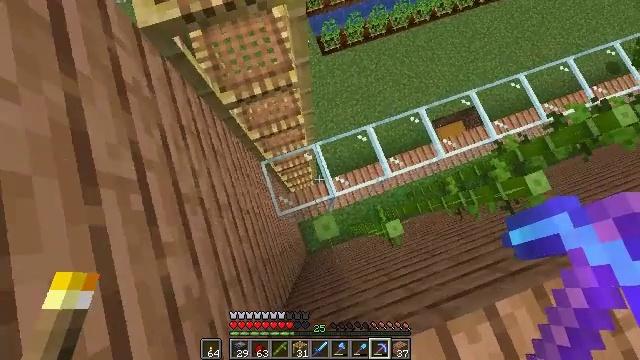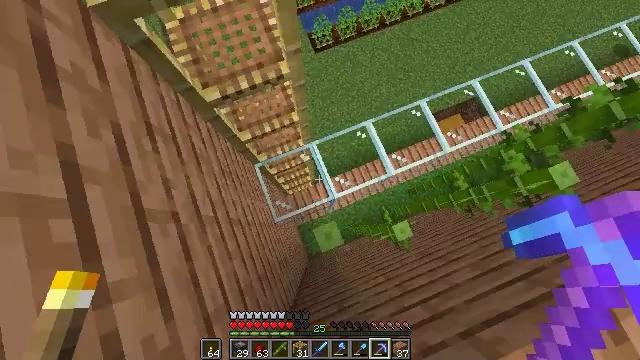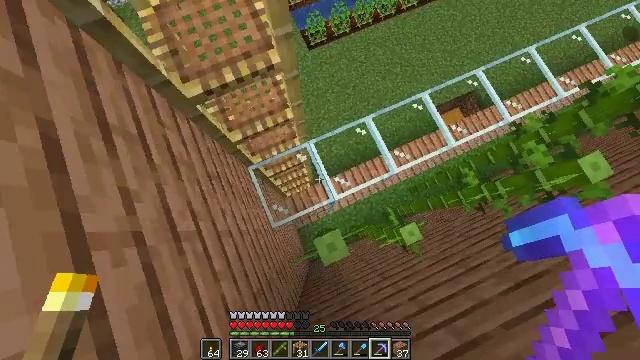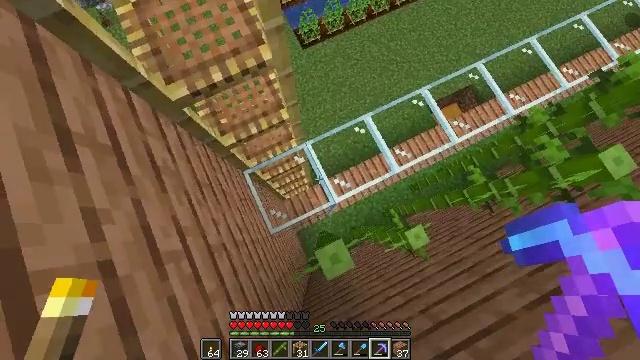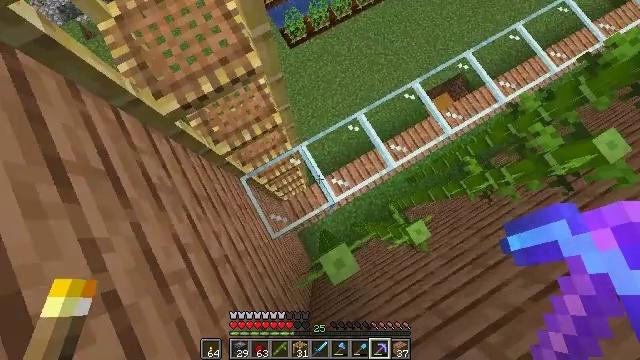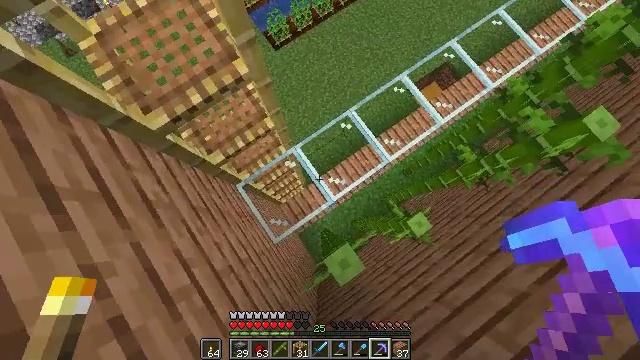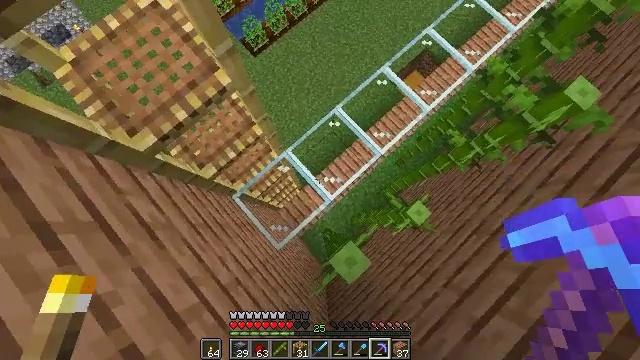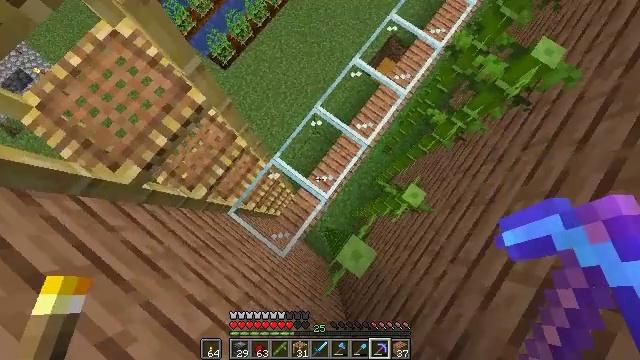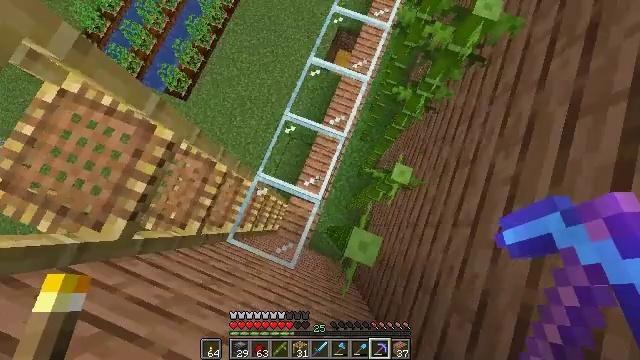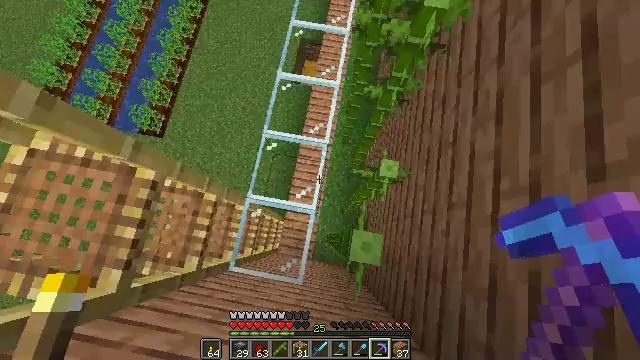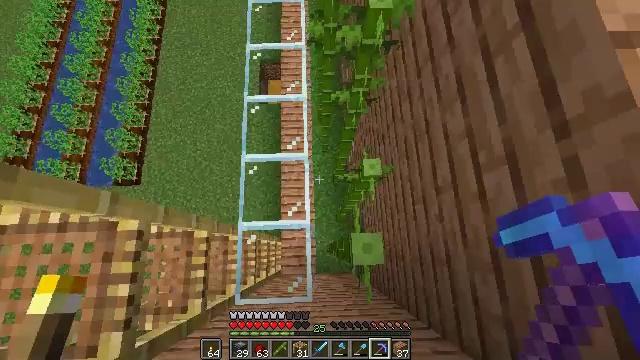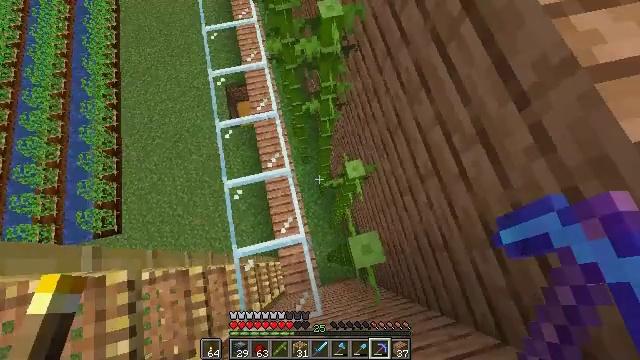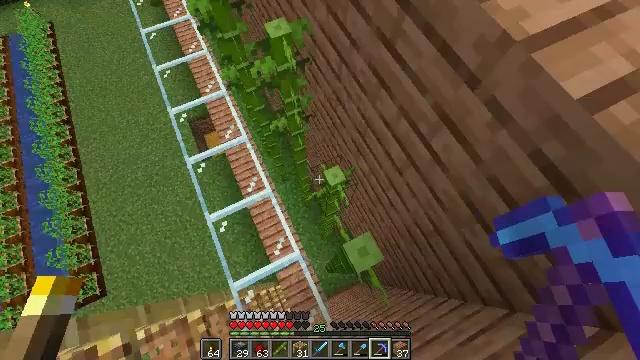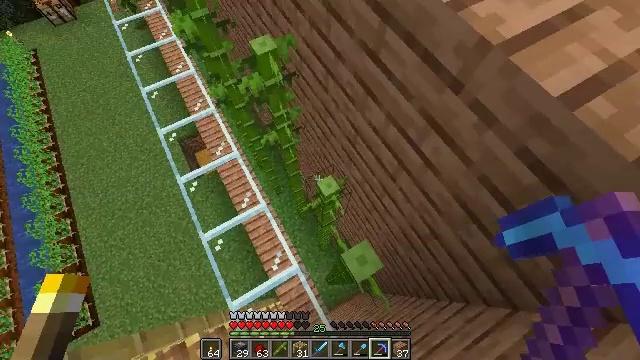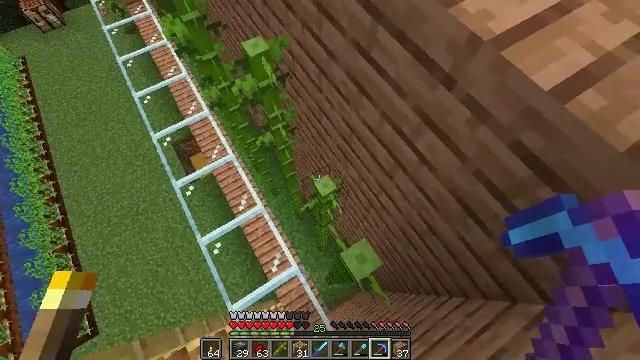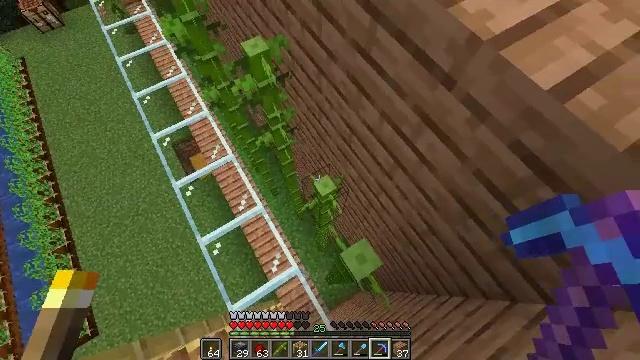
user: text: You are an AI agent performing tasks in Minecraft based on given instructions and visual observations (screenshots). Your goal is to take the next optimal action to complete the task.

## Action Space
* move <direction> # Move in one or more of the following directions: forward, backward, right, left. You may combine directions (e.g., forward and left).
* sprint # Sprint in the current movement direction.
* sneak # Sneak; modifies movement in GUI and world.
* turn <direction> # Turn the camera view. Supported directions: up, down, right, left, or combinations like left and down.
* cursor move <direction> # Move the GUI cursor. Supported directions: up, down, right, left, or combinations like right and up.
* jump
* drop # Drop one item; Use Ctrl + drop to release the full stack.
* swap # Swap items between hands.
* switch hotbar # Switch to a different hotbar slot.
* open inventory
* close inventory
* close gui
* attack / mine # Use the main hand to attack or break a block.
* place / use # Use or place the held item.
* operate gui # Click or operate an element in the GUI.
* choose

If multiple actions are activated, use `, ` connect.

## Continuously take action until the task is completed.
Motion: motion action
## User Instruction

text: Collect bamboo for crafting.
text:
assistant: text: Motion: turn right
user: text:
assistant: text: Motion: turn right
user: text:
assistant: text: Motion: turn right
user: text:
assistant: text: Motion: turn right
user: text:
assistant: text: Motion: turn right
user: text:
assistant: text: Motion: turn right
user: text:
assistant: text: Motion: turn right
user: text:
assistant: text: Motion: turn right
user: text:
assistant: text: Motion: turn right and up
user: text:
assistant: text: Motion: turn right and up
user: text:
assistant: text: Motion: turn right and up
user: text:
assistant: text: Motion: turn right and up
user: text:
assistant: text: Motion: turn right and up
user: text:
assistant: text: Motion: turn right
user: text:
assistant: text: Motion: no_op
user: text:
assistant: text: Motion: no_op
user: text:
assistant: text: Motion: no_op
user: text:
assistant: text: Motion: turn left
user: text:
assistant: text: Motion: no_op
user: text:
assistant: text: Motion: move forward, turn left
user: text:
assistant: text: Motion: move forward
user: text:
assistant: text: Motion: move forward
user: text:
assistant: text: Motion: no_op
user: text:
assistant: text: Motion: no_op
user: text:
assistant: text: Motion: no_op
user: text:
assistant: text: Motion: turn left
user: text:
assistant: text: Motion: turn left
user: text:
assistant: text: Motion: turn left
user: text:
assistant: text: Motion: turn left
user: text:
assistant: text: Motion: move left